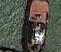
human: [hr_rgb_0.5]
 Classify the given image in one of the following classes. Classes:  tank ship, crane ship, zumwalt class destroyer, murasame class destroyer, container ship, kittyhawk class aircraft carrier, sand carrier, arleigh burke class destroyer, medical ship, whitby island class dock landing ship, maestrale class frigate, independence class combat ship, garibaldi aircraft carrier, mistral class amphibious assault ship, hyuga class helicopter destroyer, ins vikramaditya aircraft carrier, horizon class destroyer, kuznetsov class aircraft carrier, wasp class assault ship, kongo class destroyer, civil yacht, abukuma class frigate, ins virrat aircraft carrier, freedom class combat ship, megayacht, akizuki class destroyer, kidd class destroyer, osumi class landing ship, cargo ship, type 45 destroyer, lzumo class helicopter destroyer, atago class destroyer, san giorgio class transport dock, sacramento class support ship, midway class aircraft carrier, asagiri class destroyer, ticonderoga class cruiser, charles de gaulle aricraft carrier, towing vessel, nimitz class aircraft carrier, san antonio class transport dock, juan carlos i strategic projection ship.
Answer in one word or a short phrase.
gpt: Towing vessel